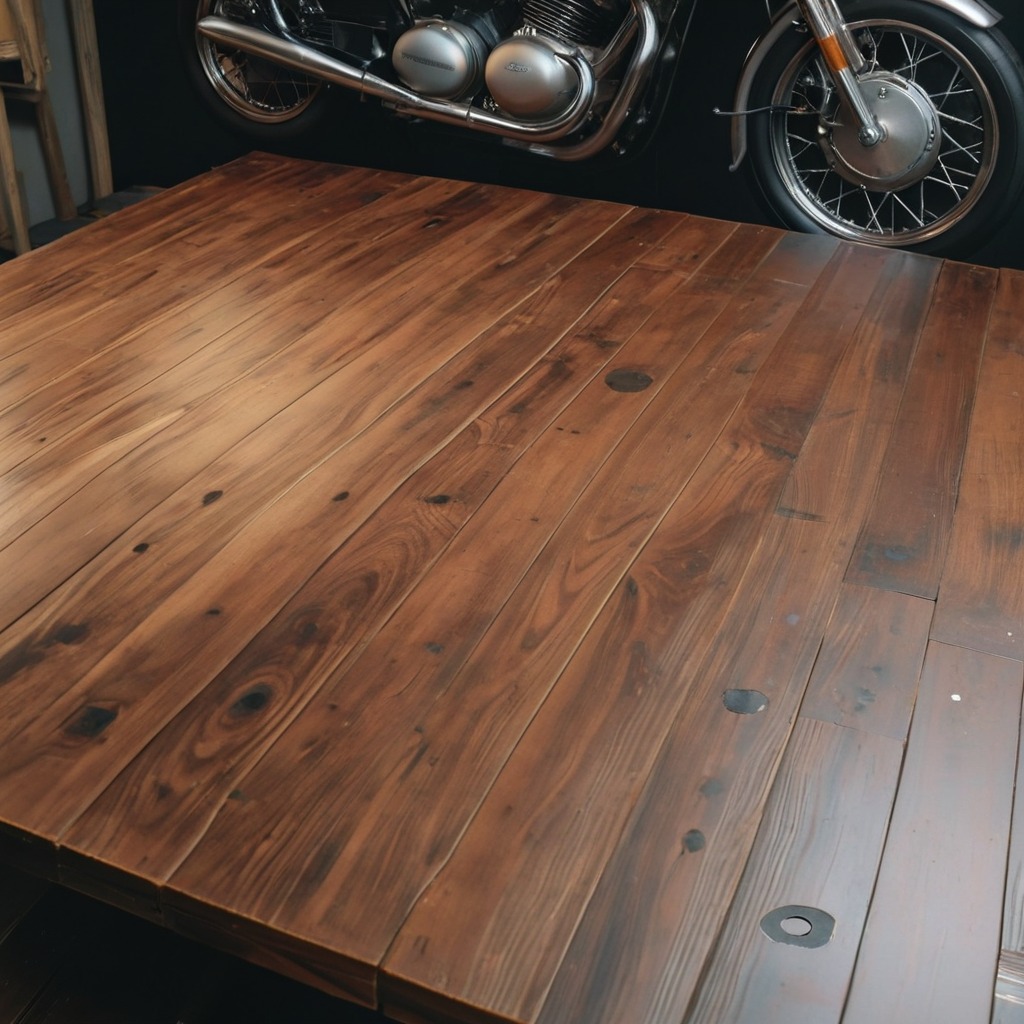
A flat metal washer is lying on the wooden table.